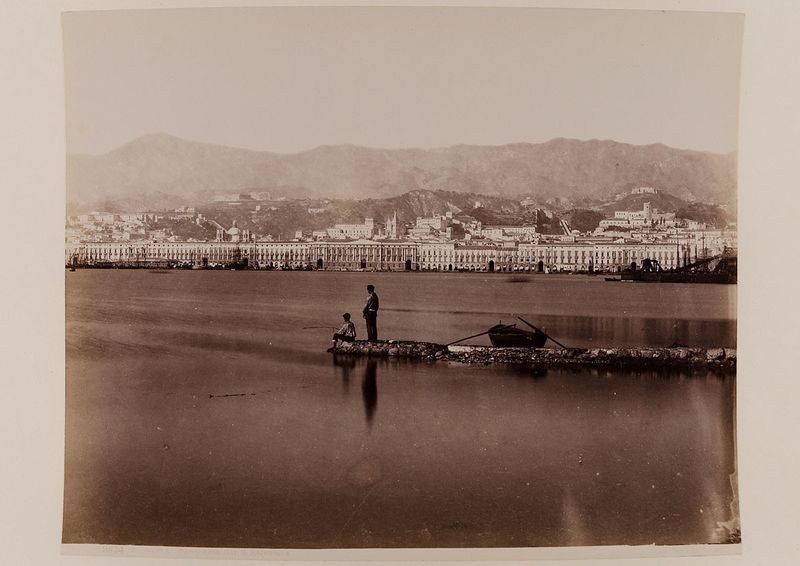
Titel: 8634 Messina. Panorama dal S. Salvatore
Künstler: Giorgio Sommer
Standort: Hamburg
Institution: Museum für Kunst und Gewerbe Hamburg
Schlagwörter: stadt, insel, fassade, ort, fischer, berge, gebirge, dorf, foto, fotografie, photographie, stadtansicht, photo, karton, angler, sizilien, albumin, lichtbild, reisefotografie, landschaftsphotographie, landschaftsfotografie, historische, alte stadtansicht, hallig, bildwerke, angewandte und bildende kunst, hessische systematik, alte ansicht, schwarzweißpositivverfahren, silbersalzverfahren, schwarzweißfotografie, gebäude, örtlichkeit, straße, stätte, küste, reisephotographie, albuminpapier, palazzata